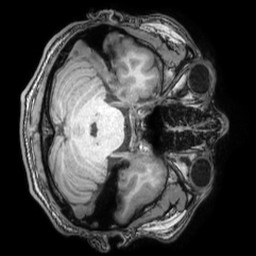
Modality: T1w
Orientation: axial
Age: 26
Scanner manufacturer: philips
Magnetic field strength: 3 T
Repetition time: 0.007 s
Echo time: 0.003501 s